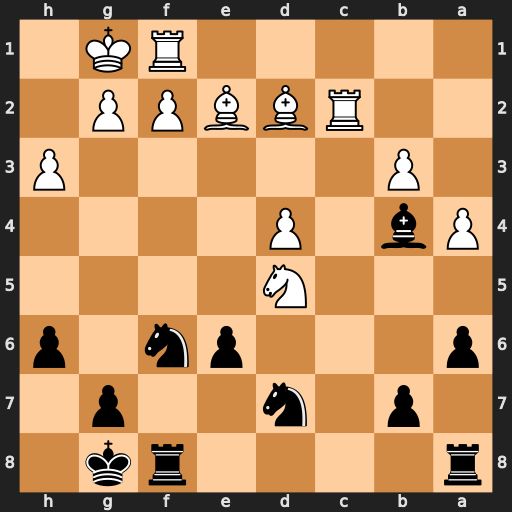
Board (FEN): r4rk1/1p1n2p1/p3pn1p/3N4/Pb1P4/1P5P/2RBBPP1/5RK1
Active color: b
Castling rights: -
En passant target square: -
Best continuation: Nxd5 Bxb4 Nxb4